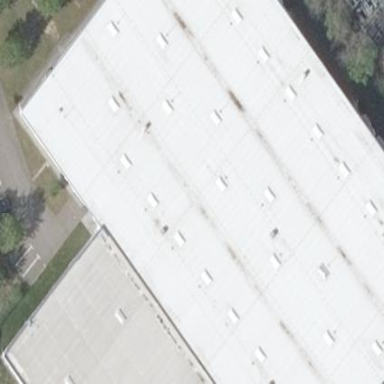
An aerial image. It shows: Flat-roofed commercial building.